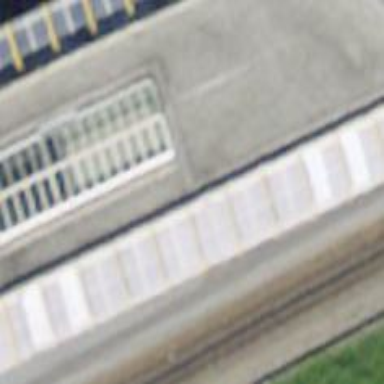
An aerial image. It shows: Halt on the railway.